Question: I have web service with url is <URL>
This web server using digest authentication with username is admin and password is admin
I want to send request follow to this server
SOAP request XML is SOAP_RQ.XML
'''
<soapenv:Envelope
xmlns:soapenv="http://schemas.xmlsoap.org/soap/envelope/" xmlns:log="LogsGet" xmlns:mal="MalteseGlobal" xmlns:job="JobGlobal">
<soapenv:Body>
<log:LogsGetReq Cmd="Start" OpV="01.00.00" Sev="Info to critical"/>
</soapenv:Body>
</soapenv:Envelope>
'''

My code:
'''
private static SOAPMessage createSOAPRequest(String username, String password) throws Exception {
MessageFactory messageFactory = MessageFactory.newInstance();
SOAPMessage soapMessage = messageFactory.createMessage();
SOAPPart soapPart = soapMessage.getSOAPPart();
// SOAP Envelope
SOAPEnvelope envelope = soapPart.getEnvelope();
envelope.addNamespaceDeclaration("log", "LogsGet");
envelope.addNamespaceDeclaration("mal", "MalteseGlobal");
envelope.addNamespaceDeclaration("job", "JobGlobal");
// SOAP Body
SOAPBody soapBody = envelope.getBody();
SOAPElement soapBodyElem = soapBody.addChildElement("LogsGetReq", "log");
QName Cmd = new QName("Cmd");
QName OpV = new QName("OpV");
QName Sev = new QName("Sev");
soapBodyElem.addAttribute(Cmd, "Start");
soapBodyElem.addAttribute(OpV, "01.00.00");
soapBodyElem.addAttribute(Sev, "Info to critical");
//SOAP Header
MimeHeaders hd = soapMessage.getMimeHeaders();
hd.addHeader("UsernameToken", username);
hd.addHeader("PasswordText", password);
soapMessage.saveChanges();
return soapMessage;
}
public void sendSoapRequest(String url, String username, String password) {
try {
// Create SOAP Connection
SOAPConnectionFactory soapConnectionFactory = SOAPConnectionFactory.newInstance();
SOAPConnection soapConnection = soapConnectionFactory.createConnection();
// Send SOAP Message to SOAP Server
SOAPMessage soapResponse = soapConnection.call(createSOAPRequest(username, password, txtArea), url);
// Process the SOAP Response
ByteArrayOutputStream bos = new ByteArrayOutputStream();
soapResponse.writeTo(bos);
System.out.println();
soapConnection.close();
} catch (Exception e) {
System.out.println("Error occurred while sending SOAP Request to Server");
e.printStackTrace();
}
}
'''
When I send request, I received a message below:
Bad response: (401Authorization Required)
If I send request use curl tool (<URL> with
command line: curl.exe -X POST <URL> -H "Content-Type: text/xml; charset=utf-8" -H "SOAPAction:LogsGet" --digest -u admin:admin -d @SOAP_RQ.xml -v
I received message response OK.
Can any body help me, How to send SOAP request over HTTP use JAVA (or C#)?
Thanks
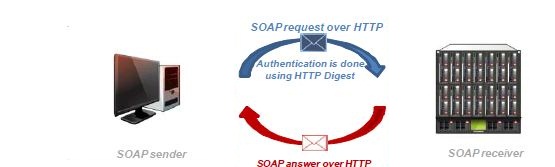
Answer: '''
// I used Apache HttpClient.
// For URL, you need to find end point URL.
import org.apache.http.auth.AuthScope;
import org.apache.http.auth.UsernamePasswordCredentials;
import org.apache.http.client.methods.HttpPost;
import org.apache.http.entity.StringEntity;
import org.apache.http.HttpResponse;
import org.apache.http.impl.client.DefaultHttpClient;
import org.apache.http.util.EntityUtils;
import java.io.PrintWriter;
import java.io.StringWriter;
// Input parameter
String username = "";
String password = "";
String url = "";
// Variables
int responseCode = 0;
String errorMessage = "";
String responseContent = "";
String content = ""
HttpResponse response;
try
{
content =
"<soapenv:Envelope xmlns:soapenv="http://schemas.xmlsoap.org/soap/envelope/" xmlns:log="LogsGet" xmlns:mal="MalteseGlobal" xmlns:job="JobGlobal">" +
"
<soapenv:Body>" +
"
<log:LogsGetReq Cmd="Start" OpV="01.00.00" Sev="Info to critical"/>" +
"
</soapenv:Body>" +
"
</soapenv:Envelope>";
// Create the POST object and add the parameters
HttpPost httpPost = new HttpPost(url);
httpPost.addHeader("Content-Type", "text/xml; charset=utf-8");
// Enable preemptive authentication within HttpClient so that HttpClient will
// send the basic authentications reponse before the server gives an unauthorized reponse.
String host = httpPost.getURI().getHost();
int port = httpPost.getURI().getPort();
AuthScope authScope = new AuthScope(host, port);
DefaultHttpClient httpClient = new DefaultHttpClient();
UsernamePasswordCredentials credentials = new UsernamePasswordCredentials(username, password);
httpClient.getCredentialsProvider().setCredentials(authScope, credentials);
StringEntity input = new StringEntity(content);
input.setContentType("application/json");
httpPost.setEntity(input);
response = httpClient.execute(httpPost);
if (response != null && response.getStatusLine() != null)
{
responseCode = response.getStatusLine().getStatusCode();
responseContent = EntityUtils.toString(response.getEntity());
}
System.out.println("
-----------------------------");
System.out.println("
Response code: " + responseCode);
System.out.println("
Response content: " + responseContent);
}
catch (Exception e)
{
errorMessage += "
Unexpected Exception: " + e.getMessage();
StringWriter sWriter = new StringWriter();
PrintWriter pWriter = new PrintWriter(sWriter, true);
e.printStackTrace(pWriter);
errorMessage += "
" + sWriter.getBuffer().toString();
errorMessage += "
------------Error Detail------------";
errorMessage += "
" + e;
errorMessage += "
" + e.getMessage();
errorMessage += "
" + e.getLocalizedMessage();
errorMessage += "
" + e.getCause();
errorMessage += "
" + Arrays.toString(e.getStackTrace());
errorMessage += "
" + e.printStackTrace();
errorMessage += "
------------------------------------";
}
finally
{
if(response)
{
EntityUtils.consume(response.getEntity());
}
}
if(errorMessage != "")
{
System.out.println("Error: " + errorMessage);
}
'''